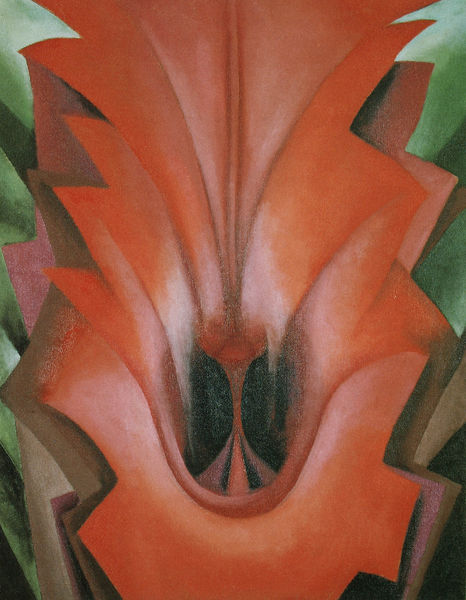
Titel: Inside Red Canna
Künstler: Georgia O'Keeffe
Standort: New York
Institution: Privatbesitz
Schlagwörter: blätter, weiß, grün, kubismus, blume, grau, schwarz, blüte, rot, kelch, reiter, abstrakt, abstraktion, blütenblätter, loch, stempel, zacken, kaktus, trichter, blauer, schlund, o'eeffe, o´keeffe, okeeffe, georgia o'eeffe